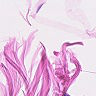
Metastatic tissue present: no